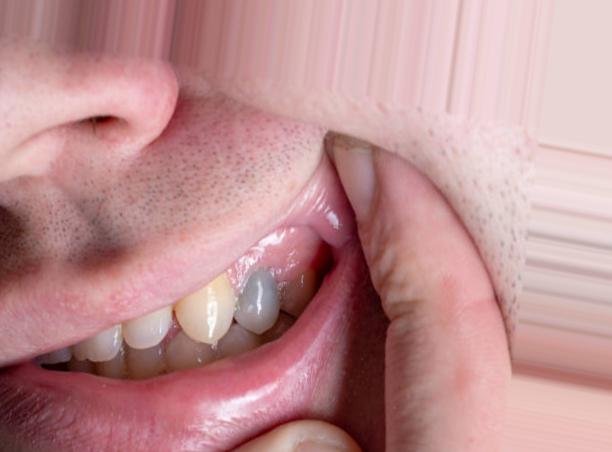
Condition: Caries